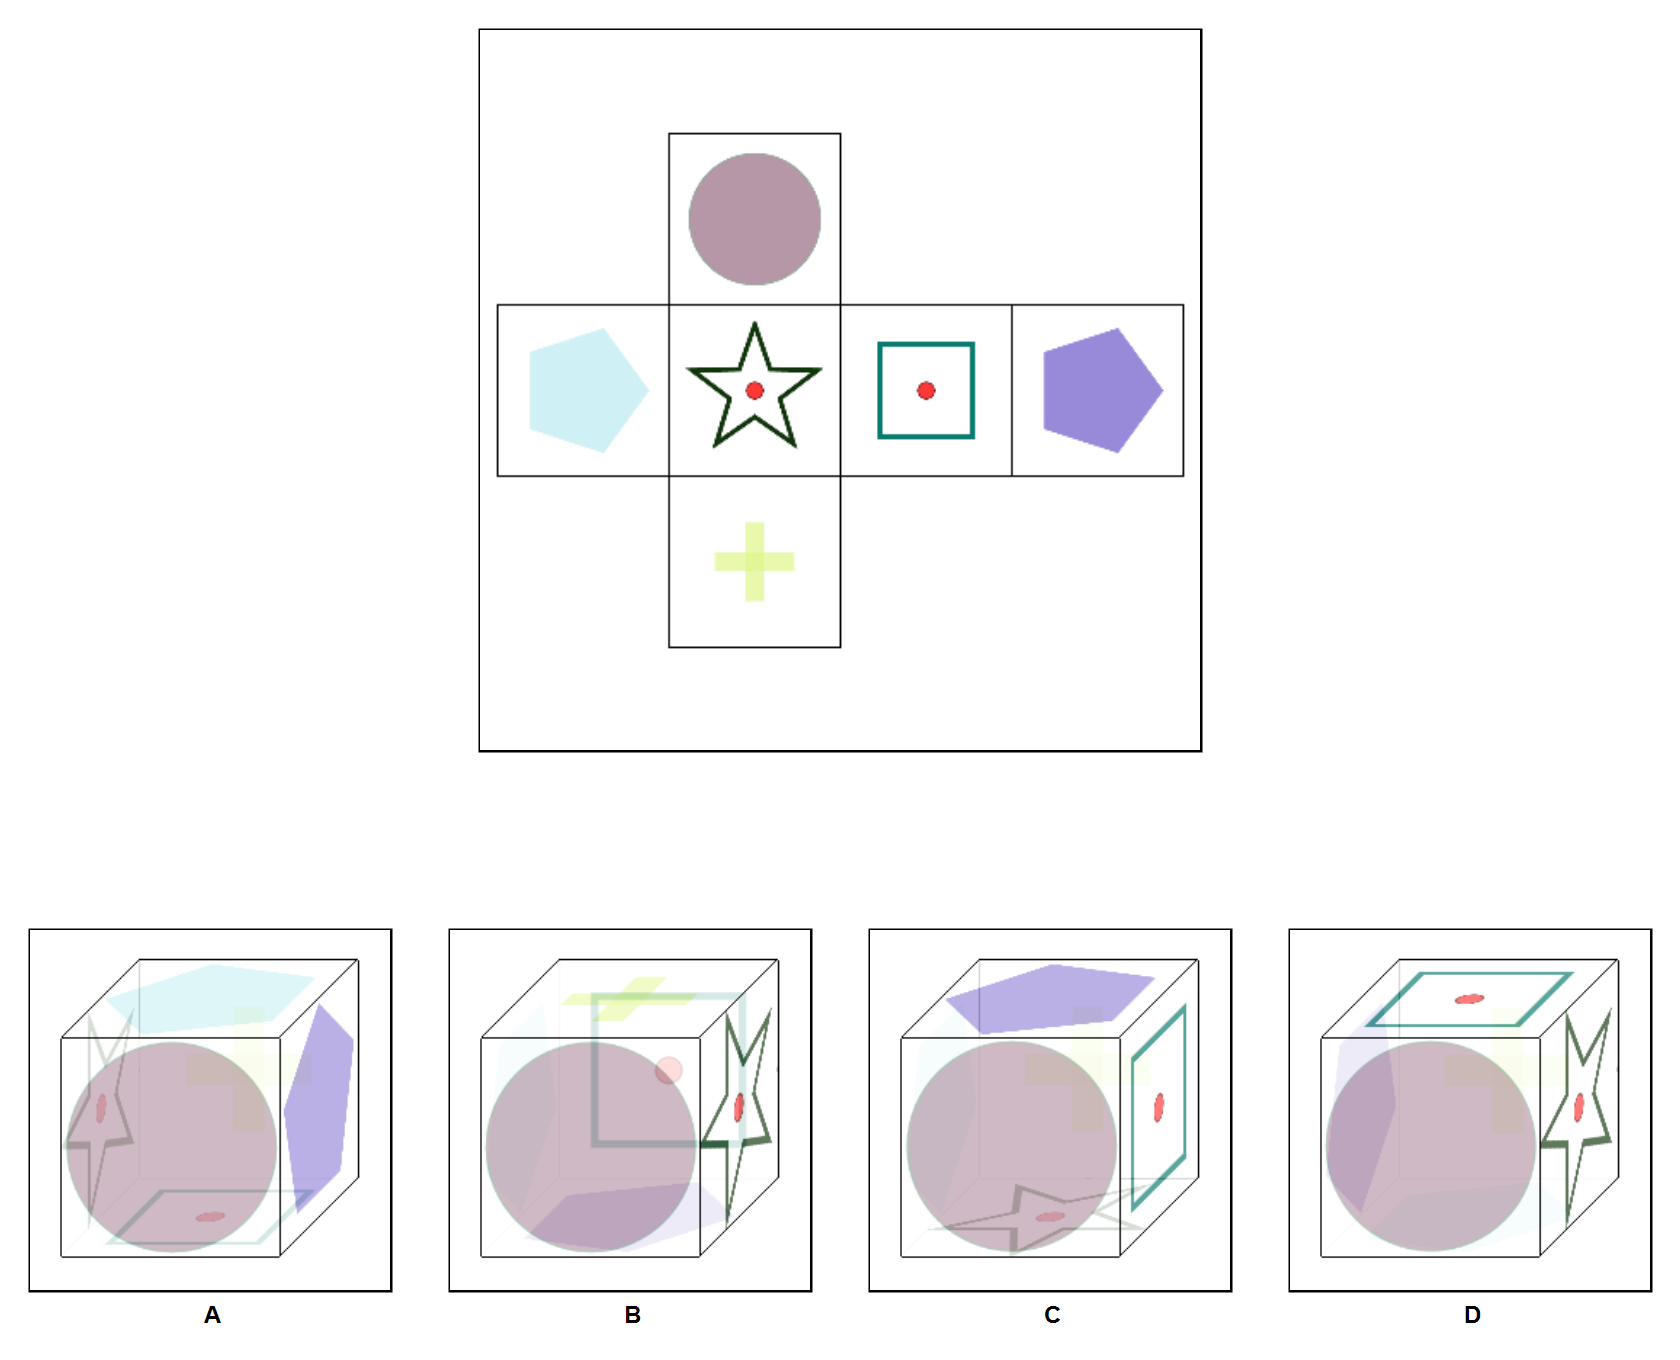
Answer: B